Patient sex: M
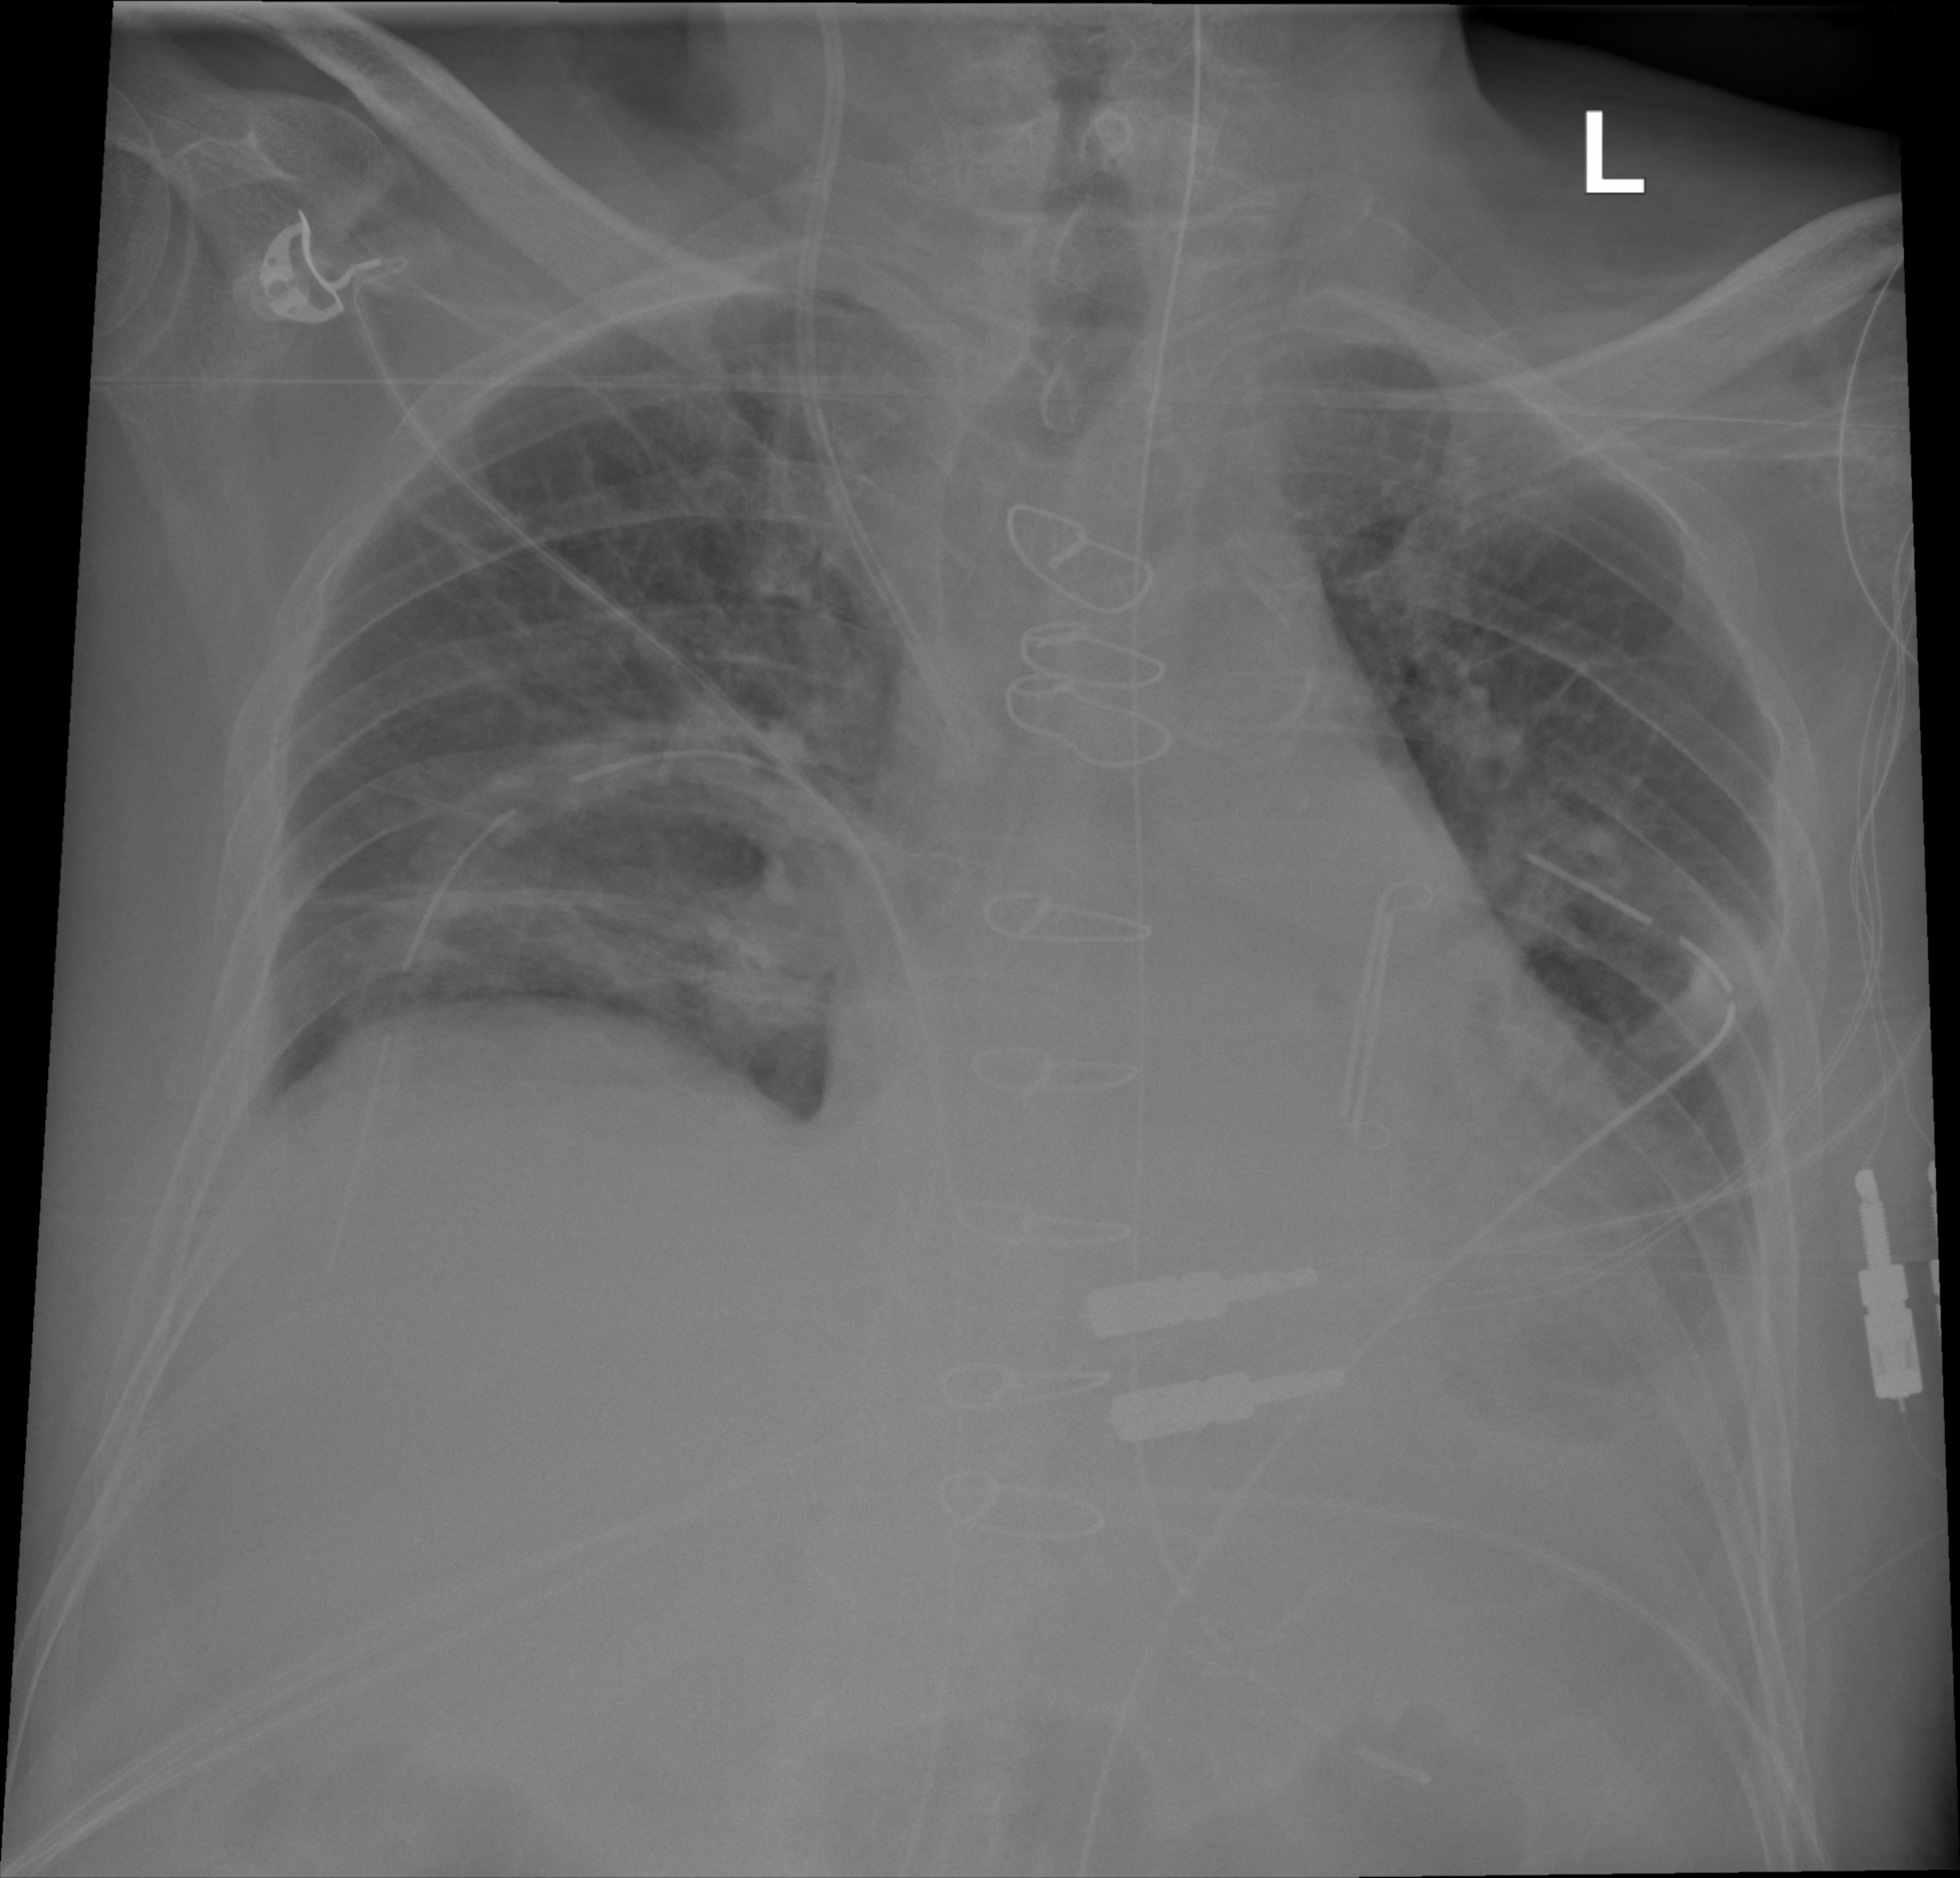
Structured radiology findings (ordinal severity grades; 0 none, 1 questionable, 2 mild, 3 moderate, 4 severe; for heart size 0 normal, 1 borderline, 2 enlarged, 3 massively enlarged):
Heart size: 0
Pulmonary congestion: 0
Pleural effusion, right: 2
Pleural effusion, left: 2
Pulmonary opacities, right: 0
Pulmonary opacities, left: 0
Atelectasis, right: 2
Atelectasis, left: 2